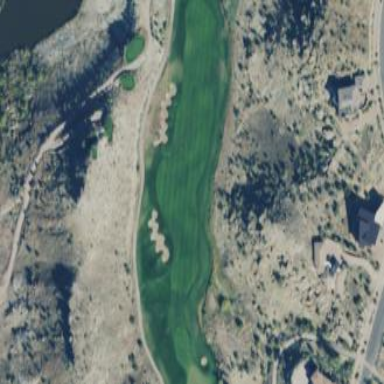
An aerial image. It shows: Rough grassy area used for golf.